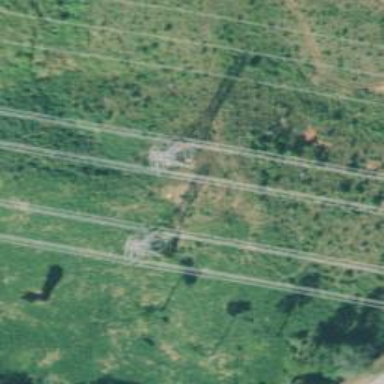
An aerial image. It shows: Lattice structure tower.